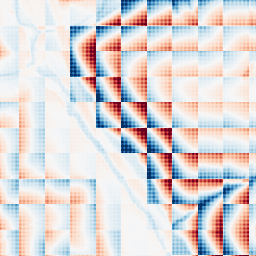
Category: wavelet
Decomposition family: wavelet_dwt
Decomposition parameters: wavelet: haar
level: 5
Upsampling method: sinc_hamming
Upsampling parameters: scale: 8
kernel_size: 8
Upsampling scale: 8